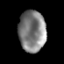
Tissue: prostate
Cell type: T cells
Senescence score: 0.334
Nuclear area (px): 1095
Mean DAPI intensity: 128.428